Interaction volume radius: 10 \u00c5
Interaction volume height: 20 \u00c5
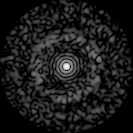
Disorder parameter: 0.823